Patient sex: M
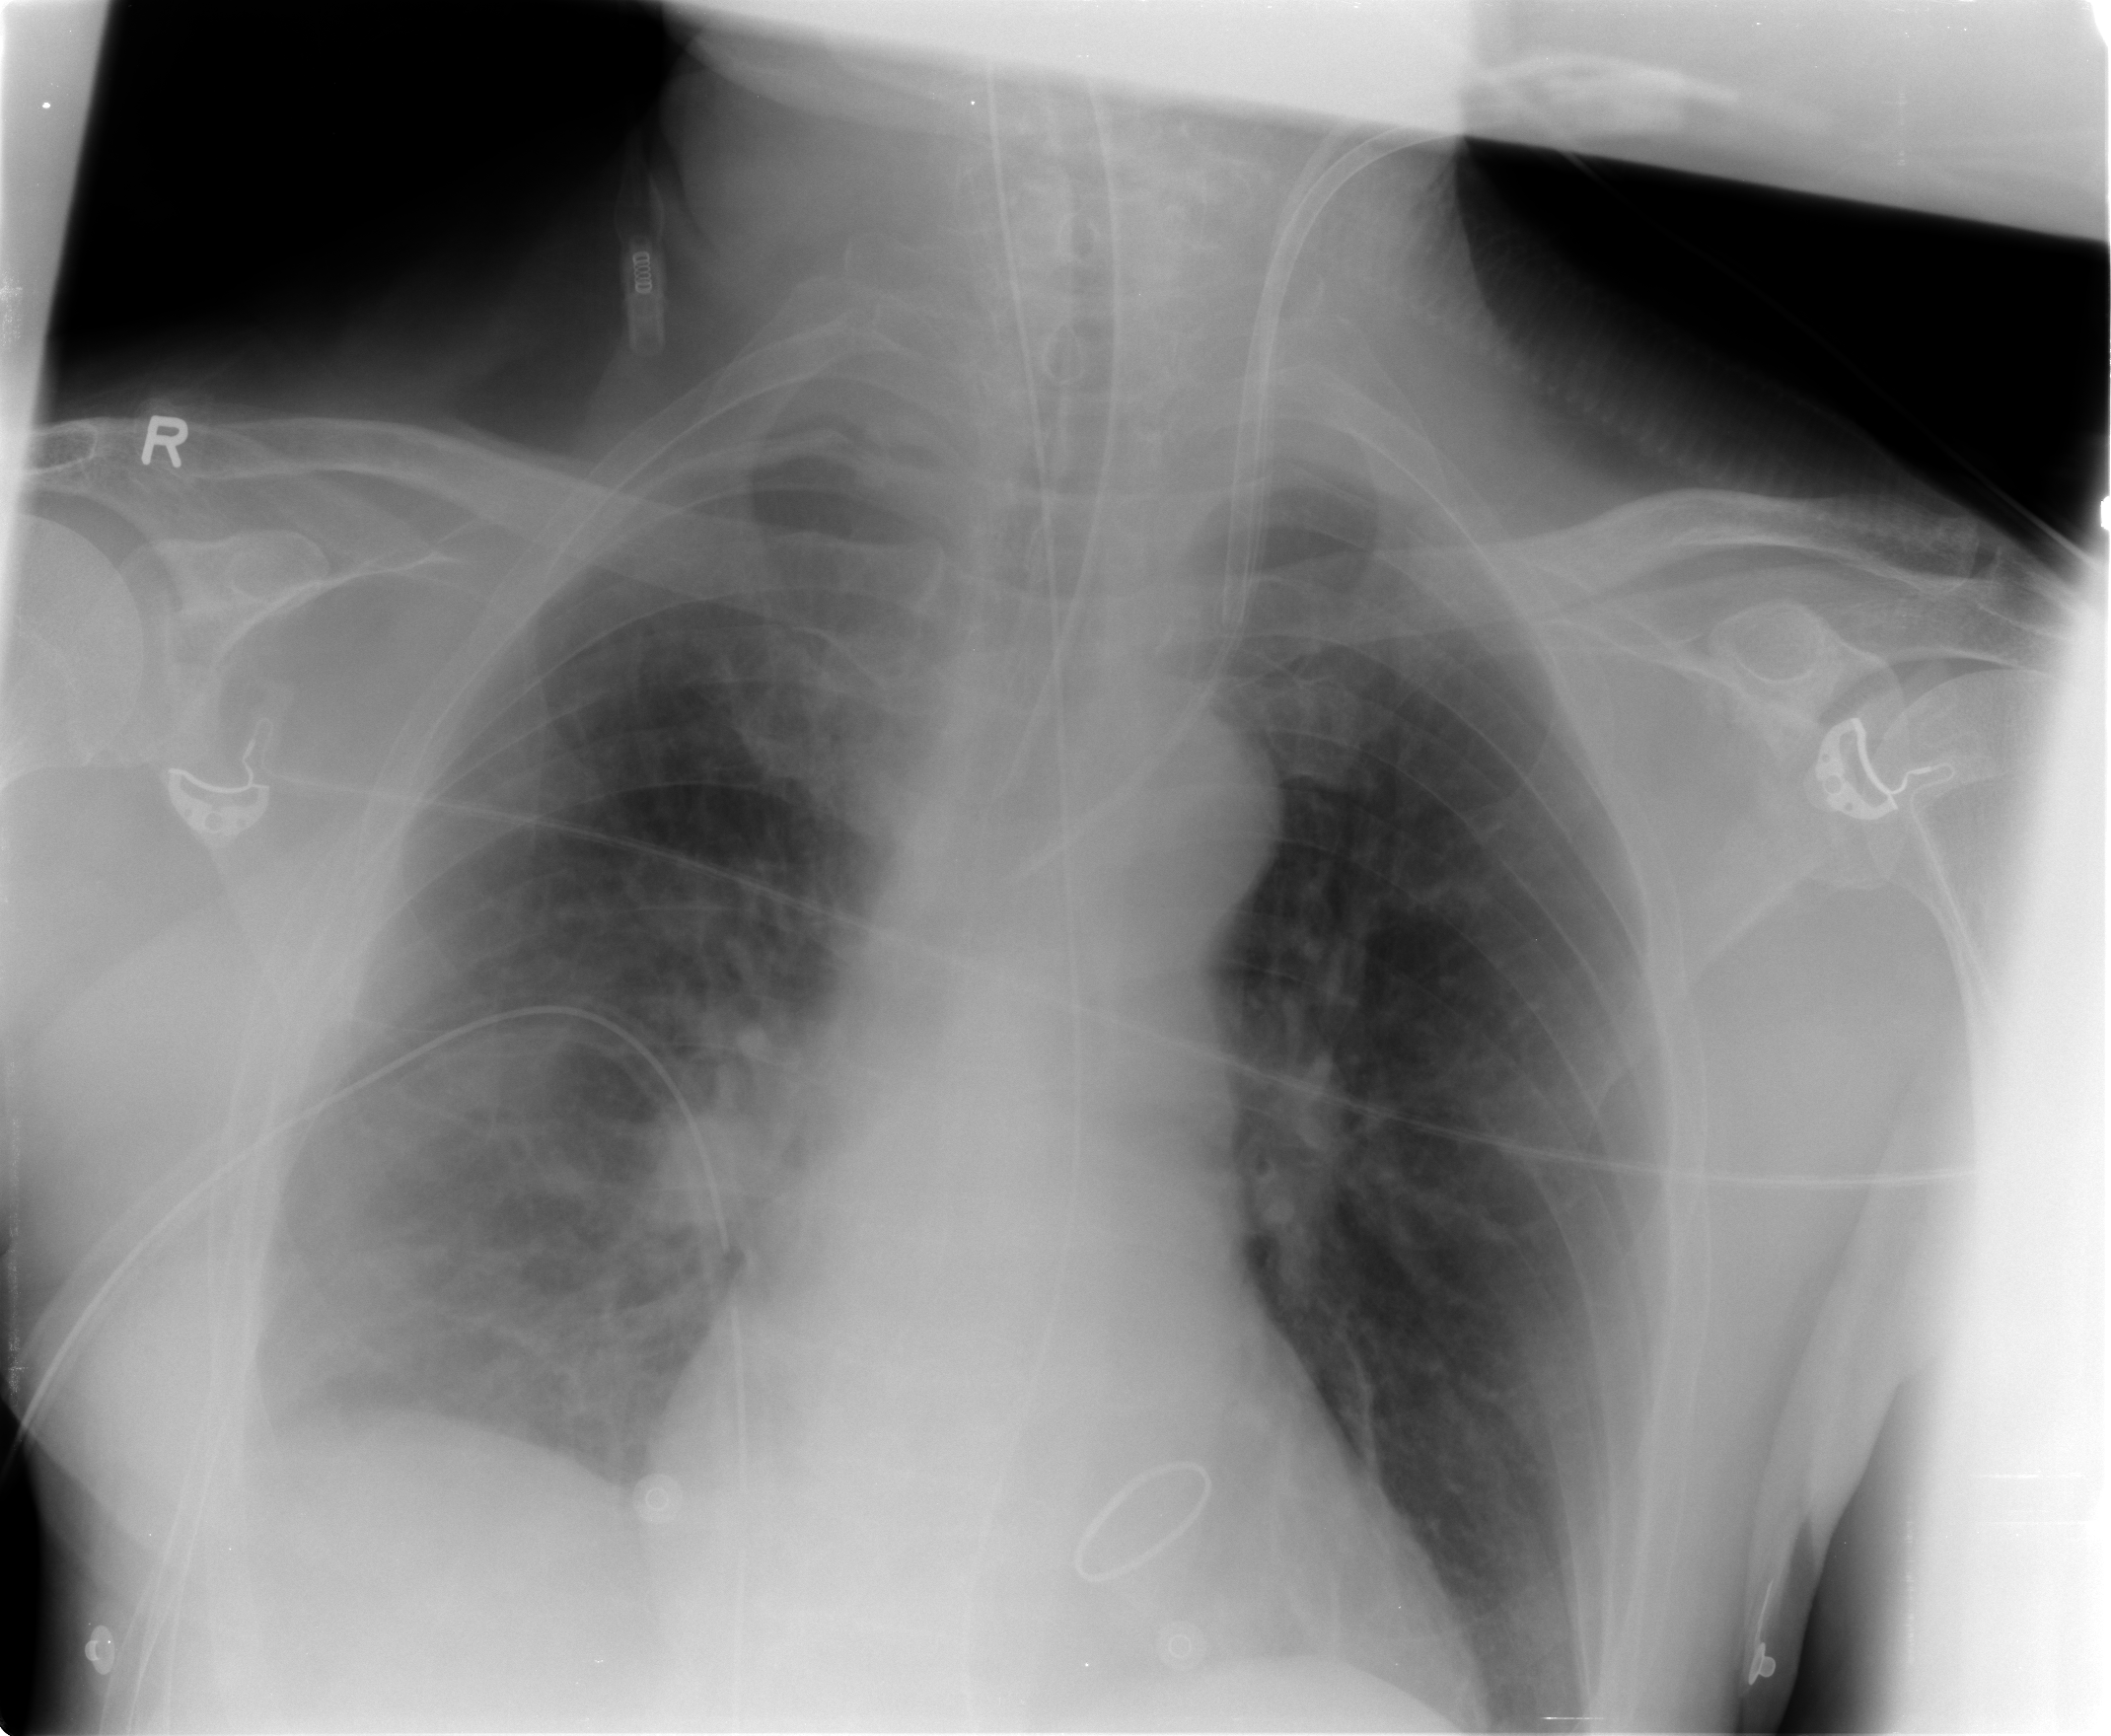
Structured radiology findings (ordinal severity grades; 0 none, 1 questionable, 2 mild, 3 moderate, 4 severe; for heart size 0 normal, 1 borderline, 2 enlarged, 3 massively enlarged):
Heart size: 1
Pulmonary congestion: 2
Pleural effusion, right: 2
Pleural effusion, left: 0
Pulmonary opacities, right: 1
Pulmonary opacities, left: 0
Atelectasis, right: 2
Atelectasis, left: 0